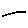
Label: line